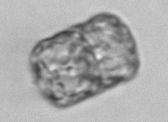
Label: Lauderia_annulata